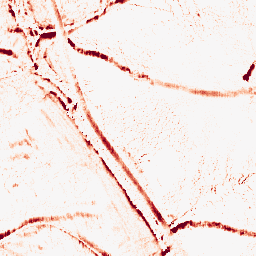
Category: morphological
Decomposition family: morphological_ellipse
Decomposition parameters: operation: opening
width: 10
height: 5
Upsampling method: area
Upsampling parameters: scale: 2
Upsampling scale: 2